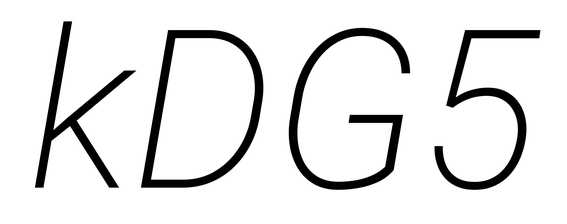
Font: Roboto-Italic_ExtraLight_Italic